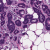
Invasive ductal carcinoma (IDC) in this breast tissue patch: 1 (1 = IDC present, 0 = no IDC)